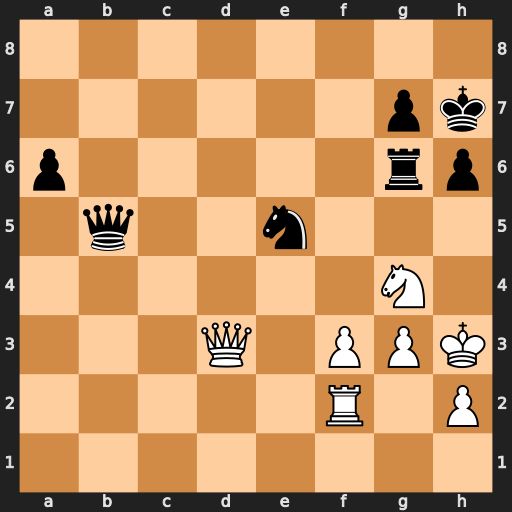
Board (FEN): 8/6pk/p5rp/1q2n3/6N1/3Q1PPK/5R1P/8
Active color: w
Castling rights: -
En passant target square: -
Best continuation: Qxb5 axb5 Nxe5